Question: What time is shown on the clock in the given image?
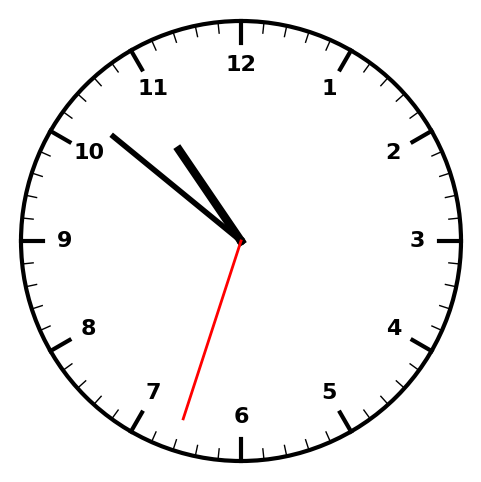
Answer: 10:51:33